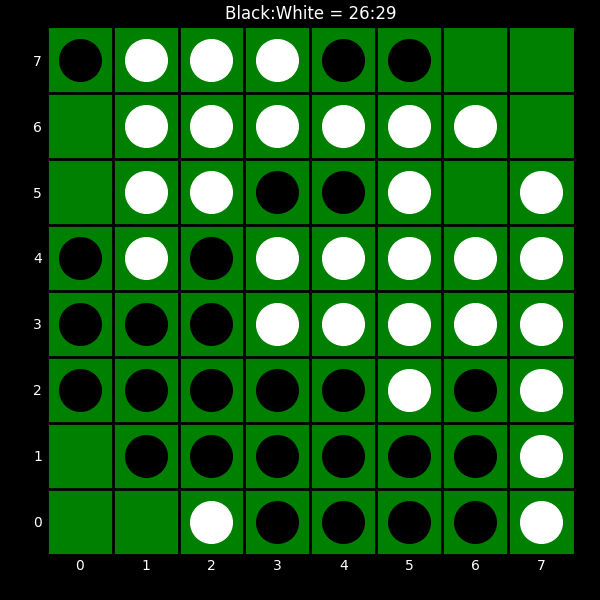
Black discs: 26
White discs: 29